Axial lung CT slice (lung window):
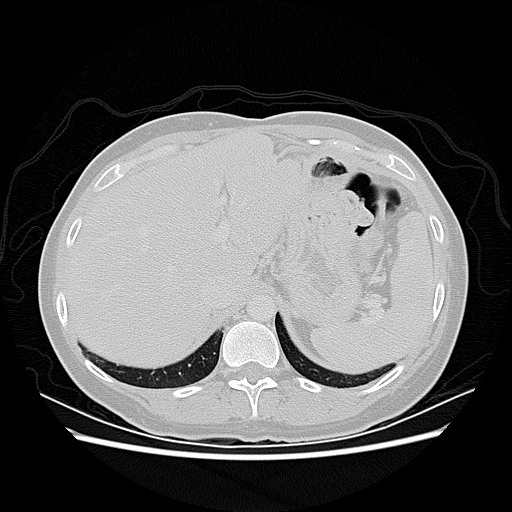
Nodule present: no